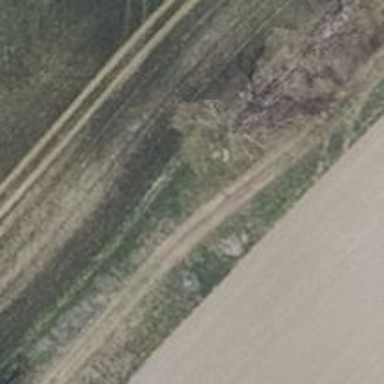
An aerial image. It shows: Grass track with grade3 surface.